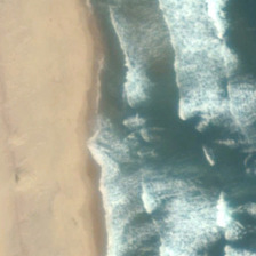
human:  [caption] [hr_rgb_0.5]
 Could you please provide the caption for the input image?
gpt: Yellow beaches close to green oceans and white waves.

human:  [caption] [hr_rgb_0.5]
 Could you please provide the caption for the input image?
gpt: The beach and the surging waves.

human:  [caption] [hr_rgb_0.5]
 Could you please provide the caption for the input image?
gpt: The yellow beach is close to the green sea and the white waves.

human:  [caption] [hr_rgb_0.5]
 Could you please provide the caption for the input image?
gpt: the sea is blue and the spray is white .

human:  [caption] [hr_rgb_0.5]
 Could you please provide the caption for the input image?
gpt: The beach and the surging waves.